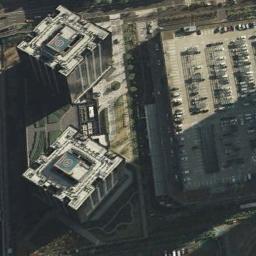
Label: commercial_area